Field crop: maize
Growth stage: 2
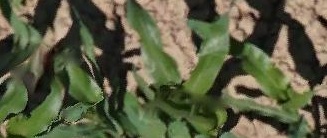
Species: maize